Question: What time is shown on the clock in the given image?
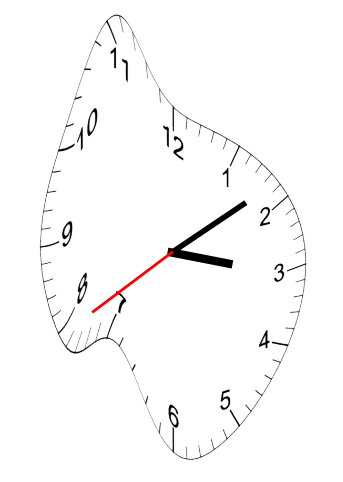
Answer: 03:08:39